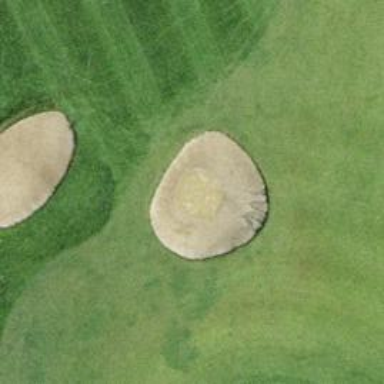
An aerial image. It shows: Bunker filled with sand on golf course.